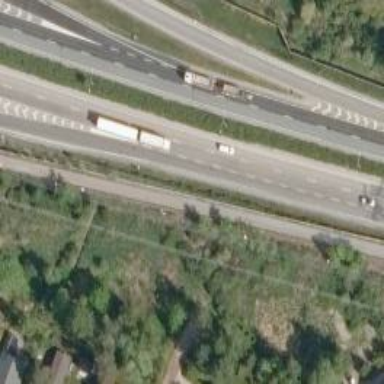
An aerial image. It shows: Trunk link road with asphalt surface.